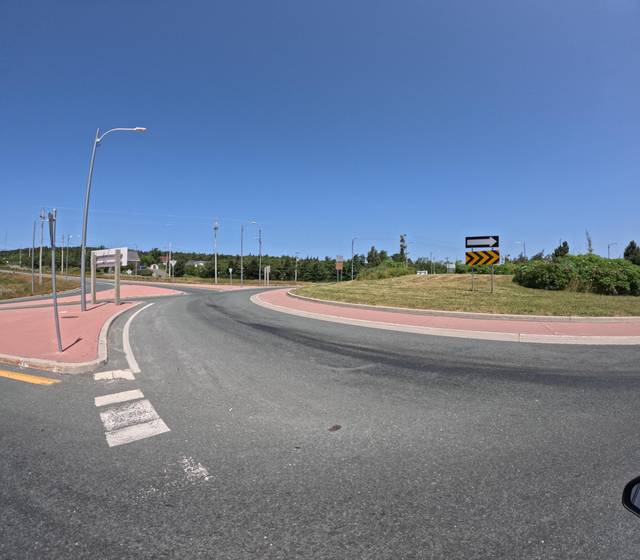
Region: Canada
Coordinates: 47.54, -52.766